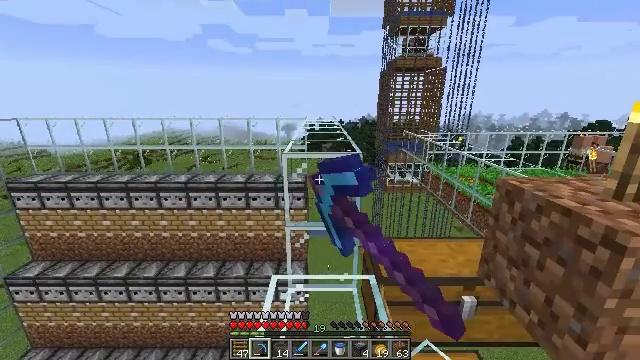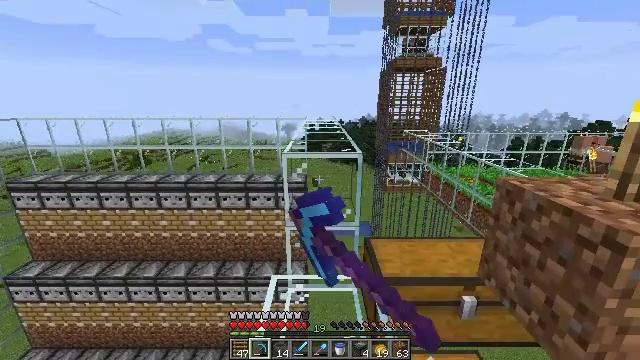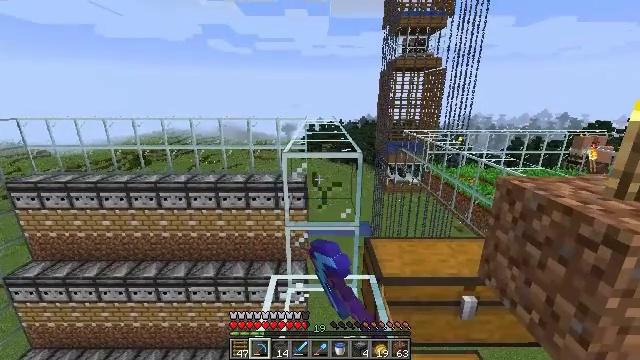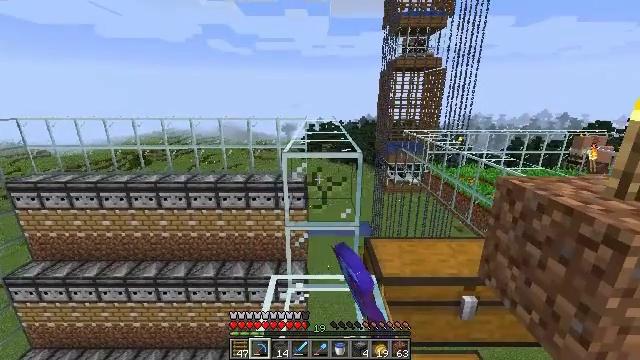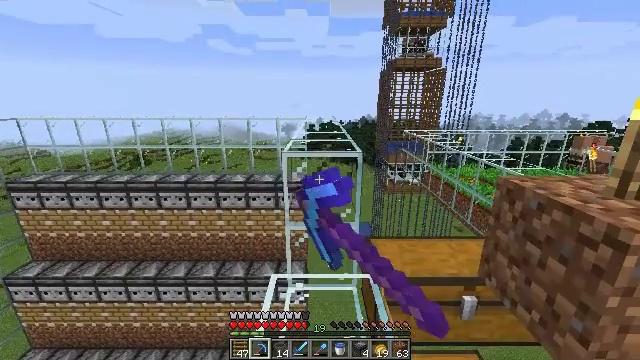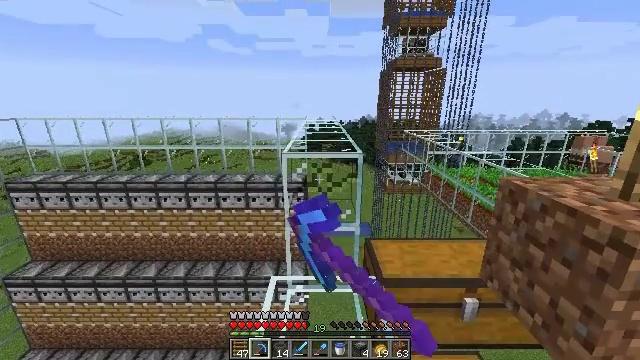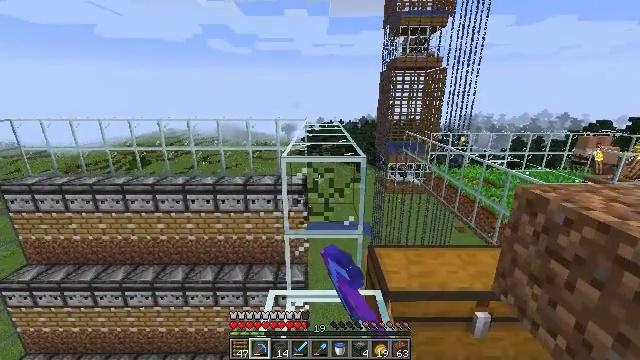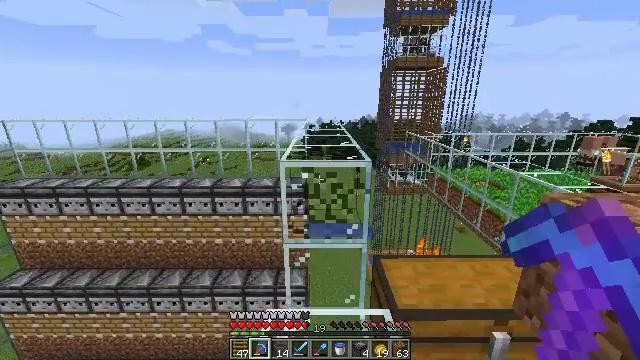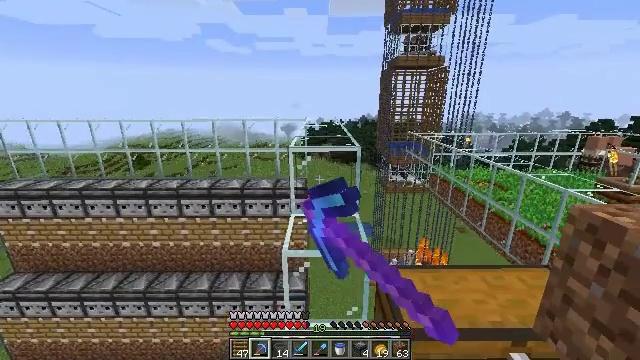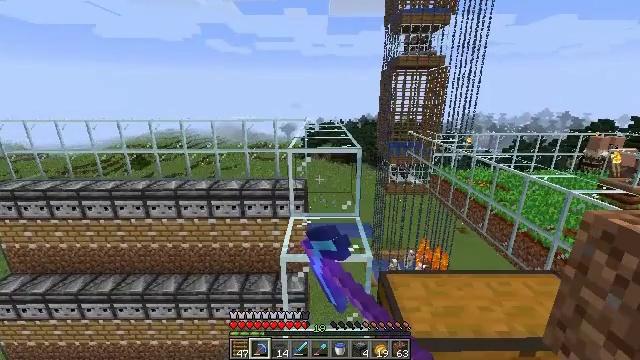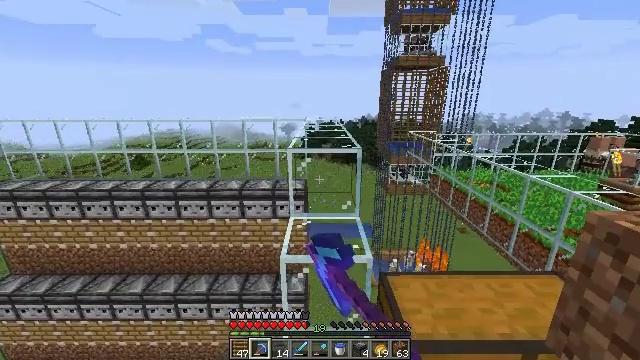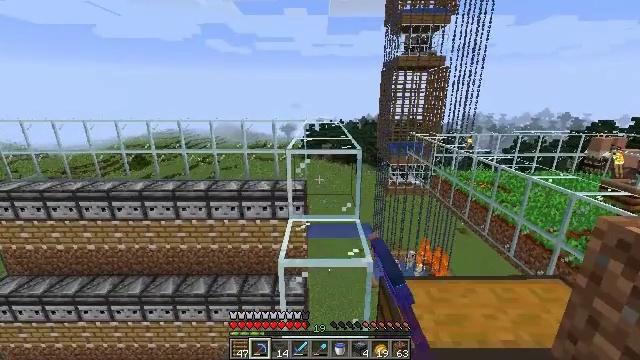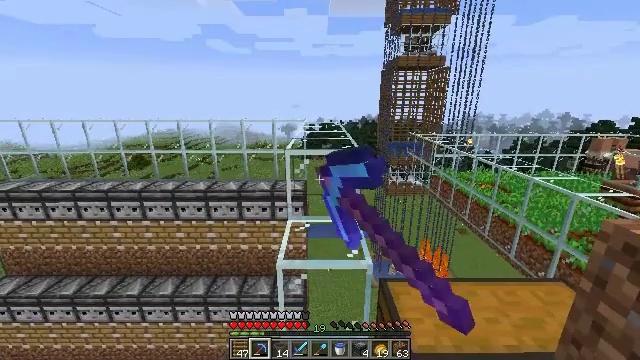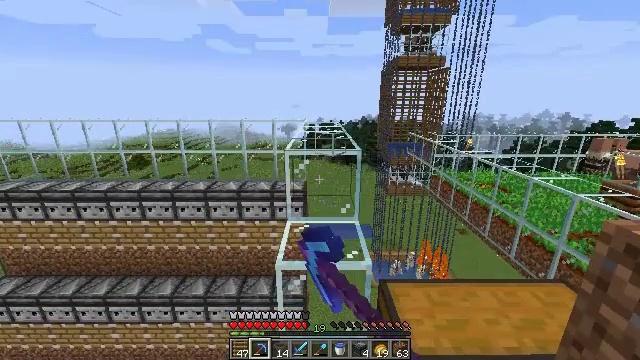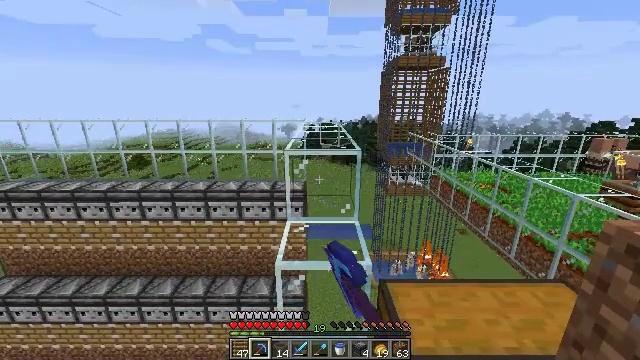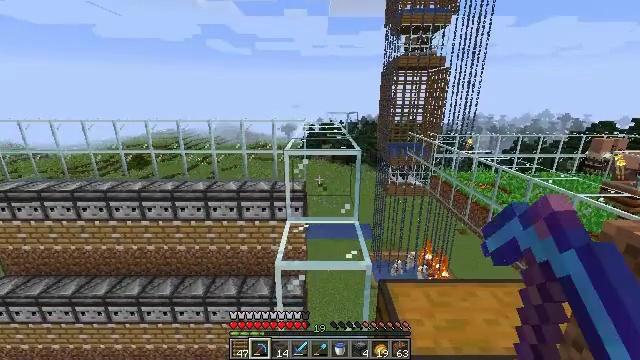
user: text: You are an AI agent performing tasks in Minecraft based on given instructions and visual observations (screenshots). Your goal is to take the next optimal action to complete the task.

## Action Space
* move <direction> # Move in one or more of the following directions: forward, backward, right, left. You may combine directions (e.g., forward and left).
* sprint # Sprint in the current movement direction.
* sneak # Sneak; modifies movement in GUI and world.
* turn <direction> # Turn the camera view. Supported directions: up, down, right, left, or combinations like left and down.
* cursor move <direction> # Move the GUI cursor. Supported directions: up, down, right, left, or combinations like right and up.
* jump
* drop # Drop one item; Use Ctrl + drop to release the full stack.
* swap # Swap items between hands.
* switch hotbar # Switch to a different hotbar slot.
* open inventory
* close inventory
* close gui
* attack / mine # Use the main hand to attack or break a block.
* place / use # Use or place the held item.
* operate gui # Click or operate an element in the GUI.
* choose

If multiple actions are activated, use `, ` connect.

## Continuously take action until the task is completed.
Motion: motion action
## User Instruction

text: Shatter the glass to collect it.
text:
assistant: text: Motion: attack / mine
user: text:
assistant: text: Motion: attack / mine
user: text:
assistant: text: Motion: attack / mine
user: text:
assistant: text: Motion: attack / mine
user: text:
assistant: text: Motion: move forward, attack / mine
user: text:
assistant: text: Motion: move forward, attack / mine
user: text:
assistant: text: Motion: move forward, attack / mine
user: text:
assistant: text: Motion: move forward, attack / mine
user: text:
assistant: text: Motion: attack / mine
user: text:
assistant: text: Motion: attack / mine
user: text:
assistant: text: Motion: attack / mine
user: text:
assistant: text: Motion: attack / mine
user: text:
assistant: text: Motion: attack / mine
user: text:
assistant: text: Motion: attack / mine
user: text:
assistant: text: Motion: attack / mine
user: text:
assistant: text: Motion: attack / mine
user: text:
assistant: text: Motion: attack / mine
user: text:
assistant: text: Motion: move forward, attack / mine
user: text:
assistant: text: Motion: move forward, attack / mine
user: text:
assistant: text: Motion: attack / mine
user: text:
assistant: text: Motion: attack / mine
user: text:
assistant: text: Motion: attack / mine
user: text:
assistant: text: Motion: attack / mine
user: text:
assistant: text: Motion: attack / mine
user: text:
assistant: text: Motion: attack / mine
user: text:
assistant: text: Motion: attack / mine
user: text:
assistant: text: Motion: attack / mine
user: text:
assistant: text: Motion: attack / mine